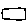
Label: square